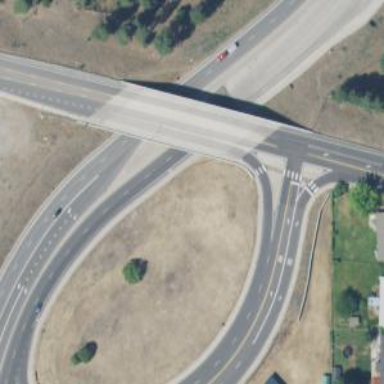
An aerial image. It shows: Tertiary link road passing over bridge.